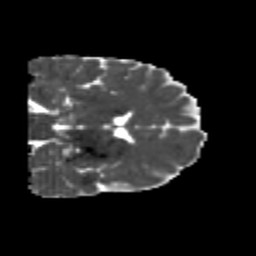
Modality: MD
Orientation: coronal
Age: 24
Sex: male
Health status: healthy
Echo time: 0.074 s